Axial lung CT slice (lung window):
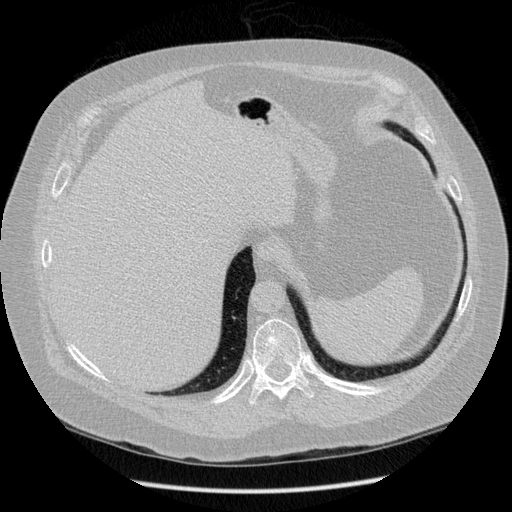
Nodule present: no